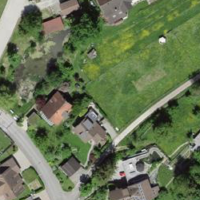
EUNIS habitat code: 55
Species observed at this site:
Lythrum salicaria